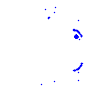
Particle: proton